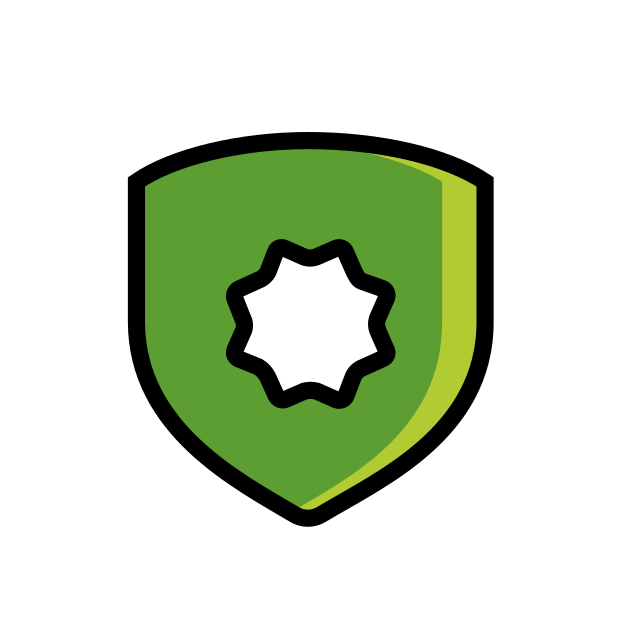
authority